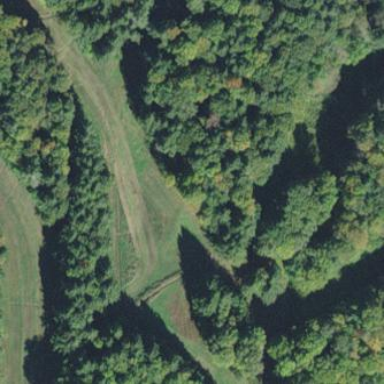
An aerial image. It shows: Advanced downhill skiing slope.